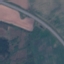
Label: Highway